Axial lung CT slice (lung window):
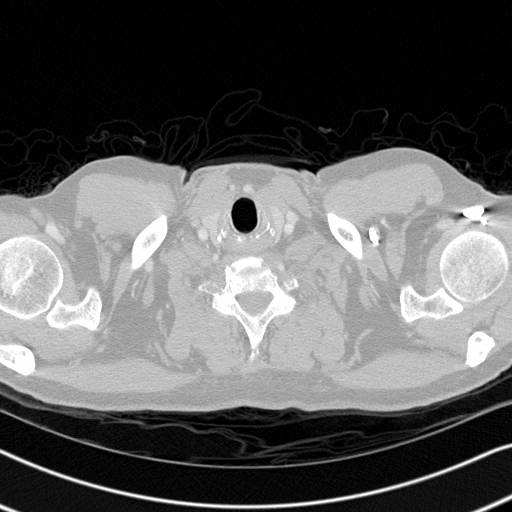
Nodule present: no